Question: I'm making an asp.net MVC application that communicates with wcf services on IIS.
The asp.net MVC application works with a normal login mechanism (username, password). In the wcf services I want to log in (with this password and username) to get the windowsidentity of the user.(the security on the wcf services are windows based)
The issue is how can I communicate from the asp.net MVC application with the services in this way and keep the asp.net MVC application as stateless as possible (putting a password in the session state is definately not allowed)
Ideas about how to get this done are very much appreciated.
This drawing might make things clearer:

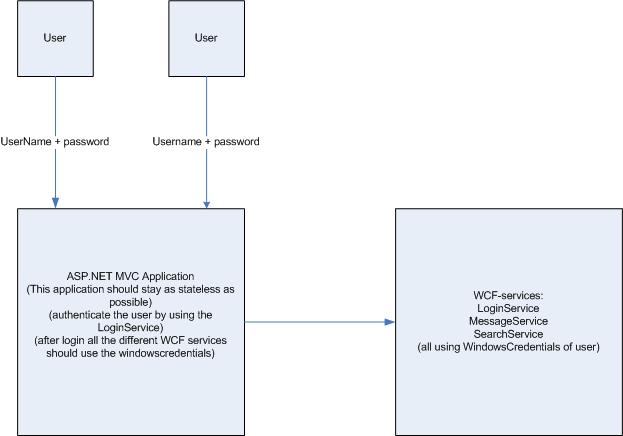
Answer: After a lot of experimentating I've found a way to do this.
I'll refer to the ASP.NET MVC application as the client.
Through a loginService , the client can pass the username and password. In this service this data is used to check if there is a corresponding windows account. If so a is created and this guid (both encrypted) will be . The service returns the guid to the client which puts this .
When another call is made to a wcf service, the client sends this guid in a called 'id' . In wcf I use a to check the incoming messages. If there is a messageheader called 'id', this id will be used to get the corresponding username and password in the database, and with this username and password get the and then it.(this all happens before it reaches the service itself)
When the user gets to the service, he will be impersonated with his windows account.